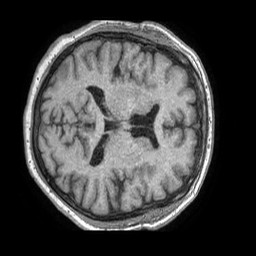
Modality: T1w
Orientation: axial
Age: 44
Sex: male
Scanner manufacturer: philips
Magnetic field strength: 1.5 T
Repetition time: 0.007853 s
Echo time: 0.003659 s